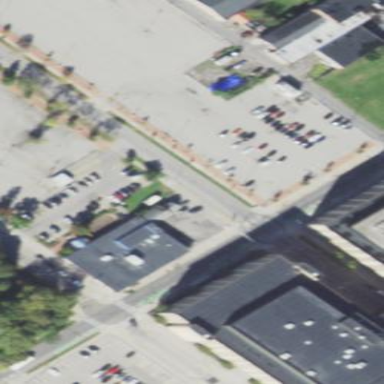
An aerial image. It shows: Parking area with surface.